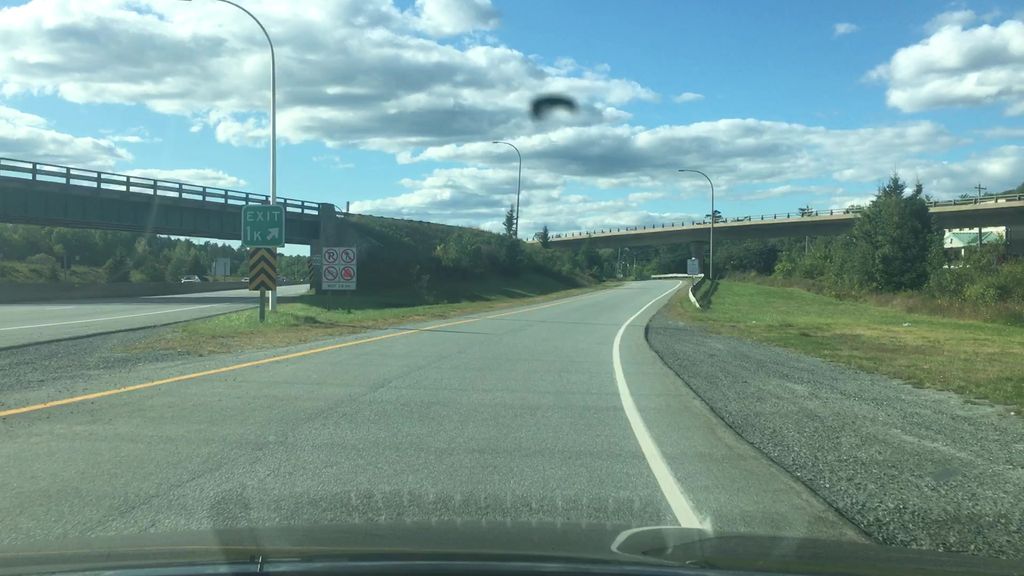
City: halifax